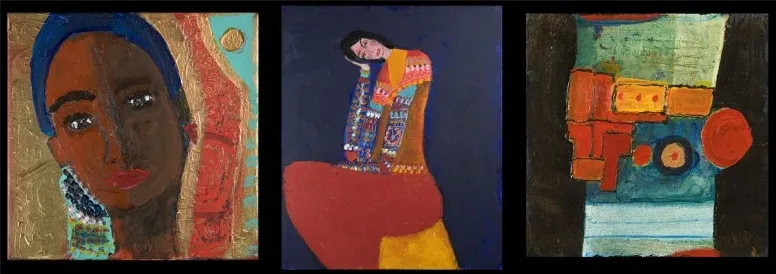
Three works from her first, non-addictive period.
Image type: radiology (ct)